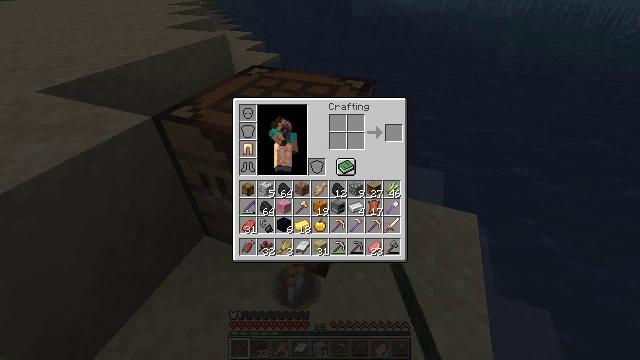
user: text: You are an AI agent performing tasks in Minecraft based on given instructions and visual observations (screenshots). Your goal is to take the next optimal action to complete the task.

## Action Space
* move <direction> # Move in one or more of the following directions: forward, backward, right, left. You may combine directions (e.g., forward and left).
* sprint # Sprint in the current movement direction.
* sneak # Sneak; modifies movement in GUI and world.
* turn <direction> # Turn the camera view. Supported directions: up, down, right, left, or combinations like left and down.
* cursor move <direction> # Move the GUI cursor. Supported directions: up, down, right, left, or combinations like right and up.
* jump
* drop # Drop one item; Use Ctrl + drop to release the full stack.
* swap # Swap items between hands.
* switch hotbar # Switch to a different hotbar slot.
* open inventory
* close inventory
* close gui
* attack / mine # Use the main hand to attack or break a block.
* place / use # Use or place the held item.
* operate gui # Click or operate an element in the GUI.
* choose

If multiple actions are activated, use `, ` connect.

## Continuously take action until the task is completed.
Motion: motion action
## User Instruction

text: Drop a tropical fish.
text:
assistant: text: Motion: no_op